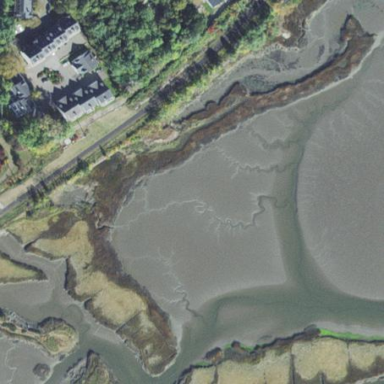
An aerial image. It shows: Saltmarsh wetland area.